Interaction volume radius: 10 \u00c5
Interaction volume height: 25 \u00c5
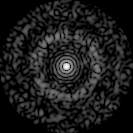
Disorder parameter: 0.8392